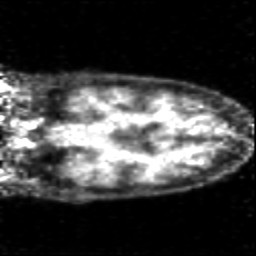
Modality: PET
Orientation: coronal
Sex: male
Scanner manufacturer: siemens